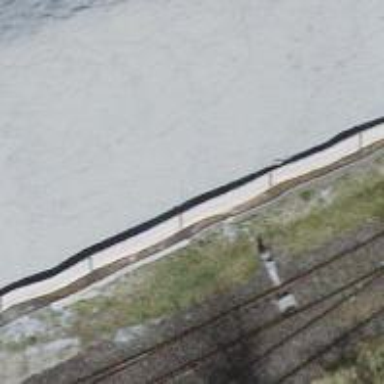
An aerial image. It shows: Abandoned railway spur with one track.